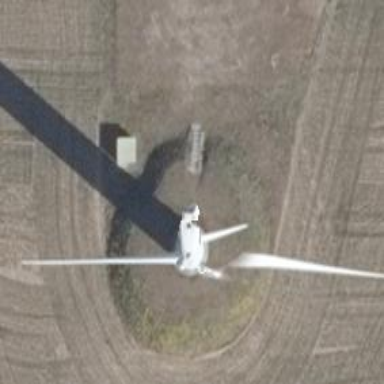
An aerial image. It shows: Wind-powered generator.